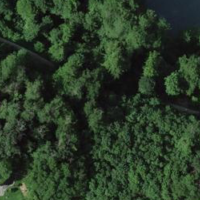
EUNIS habitat code: 53
Species observed at this site:
Circaea lutetiana